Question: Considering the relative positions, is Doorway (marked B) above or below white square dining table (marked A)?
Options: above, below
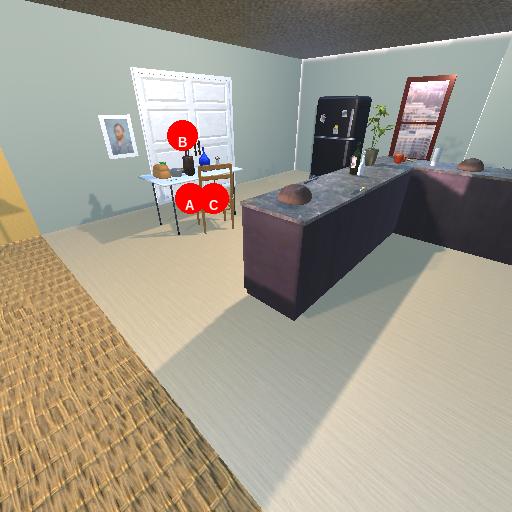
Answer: above